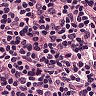
Metastatic tissue present: no